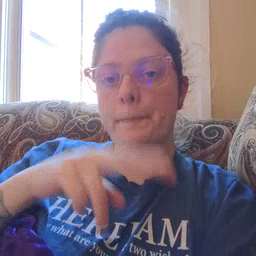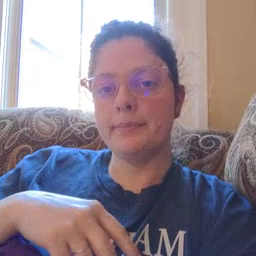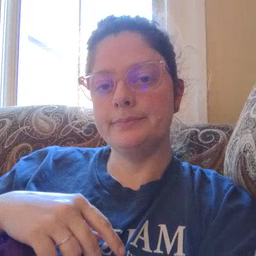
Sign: jump